【题型】填空题　【知识点】解析几何　【难度】hard
已知双曲线$G$的方程为$\frac{x^2}{16}-\frac{y^2}{9}=1$，其左、右焦点分别是$F_1,F_2$，点$P$坐标为$(4,2)$，双曲线$G$上的$Q(x_0,y_0)(x_0>0,y_0>0)$满足$\frac{\overrightarrow{QF_1}\cdot\overrightarrow{PF_1}}{|\overrightarrow{QF_1}|}=\frac{\overrightarrow{F_2F_1}\cdot\overrightarrow{PF_1}}{|\overrightarrow{F_2F_1}|}$，则$(S_{\triangle F_1PQ}-S_{\triangle F_2PQ})(|QF_2|-|QF_1|)=$\underline{\ \ \ \ \ \ \ \ \ \ }。
【解答】
\textbf{【答案】} $-64$

\textbf{【知识点】} 求双曲线中三角形（四边形）的面积问题、利用定义解决双曲线中焦点三角形问题、双曲线定义的理解、用定义求向量的数量积

\textbf{【分析】} 设$\triangle QF_1F_2$的内切圆与三边分别相切于$D,E,F$，利用切线长相等求得内切圆圆心横坐标为$a$，又由$\frac{\overrightarrow{QF_1}\cdot\overrightarrow{PF_1}}{|\overrightarrow{QF_1}|}=\frac{\overrightarrow{F_2F_1}\cdot\overrightarrow{PF_1}}{|\overrightarrow{F_2F_1}|}$得$P$在$\angle QF_1F_2$的平分线上，进而得到$P$即为内心，应用双曲线的定义求得面积差即可。

\textbf{【详解】} 如图，设$\triangle QF_1F_2$的内切圆与三边分别相切于$D,E,G$，
可得$|QD|=|QG|$，$|F_1D|=|F_1E|$，$|F_2E|=|F_2G|$，
又由双曲线定义可得$|QF_1|-|QF_2|=2a=8$，
则$|QD|+|DF_1|-(|QG|+|GF_2|)=|DF_1|-|GF_2|=|EF_1|-|EF_2|=2a$，
又$|EF_1|+|EF_2|=2c$，解得$|EF_1|=a+c$，
则点$E$横坐标为$a$，即内切圆圆心横坐标为$a$。

又$\frac{\overrightarrow{QF_1}\cdot\overrightarrow{PF_1}}{|\overrightarrow{QF_1}|}=\frac{\overrightarrow{F_2F_1}\cdot\overrightarrow{PF_1}}{|\overrightarrow{F_2F_1}|}$，可得$\frac{|\overrightarrow{QF_1}|\cdot|\overrightarrow{PF_1}|\cos\angle PF_1Q}{|\overrightarrow{QF_1}|}=\frac{|\overrightarrow{F_2F_1}|\cdot|\overrightarrow{PF_1}|\cos\angle PF_1F_2}{|\overrightarrow{F_2F_1}|}$，
化简得$\cos\angle PF_1Q=\cos\angle PF_1F_2$，即$\angle PF_1Q=\angle PF_1F_2$，
即$PF_1$是$\angle QF_1F_2$的平分线，由$P(4,2)$，$a=4$，
所以点$P$是$\triangle QF_1F_2$的内心，且半径$r$为$2$，

则$S_{\triangle F_1PQ}-S_{\triangle F_2PQ}=\frac{1}{2}r(|QF_1|-|QF_2|)=\frac{1}{2}\times2\times8=8$，
又$|QF_2|-|QF_1|=-2a=-8$，
所以$(S_{\triangle F_1PQ}-S_{\triangle F_2PQ})(|QF_2|-|QF_1|)=8\times(-8)=-64$。

故答案为：$-64$。

\textbf{【点睛】} 关键点点睛：本题解题关键是根据条件式化简求得$\angle PF_1Q=\angle PF_1F_2$，即得$PF_1$是$\angle QF_1F_2$的平分线，再结合双曲线定义和内切圆的性质求得点$P$是$\triangle QF_1F_2$的内心。

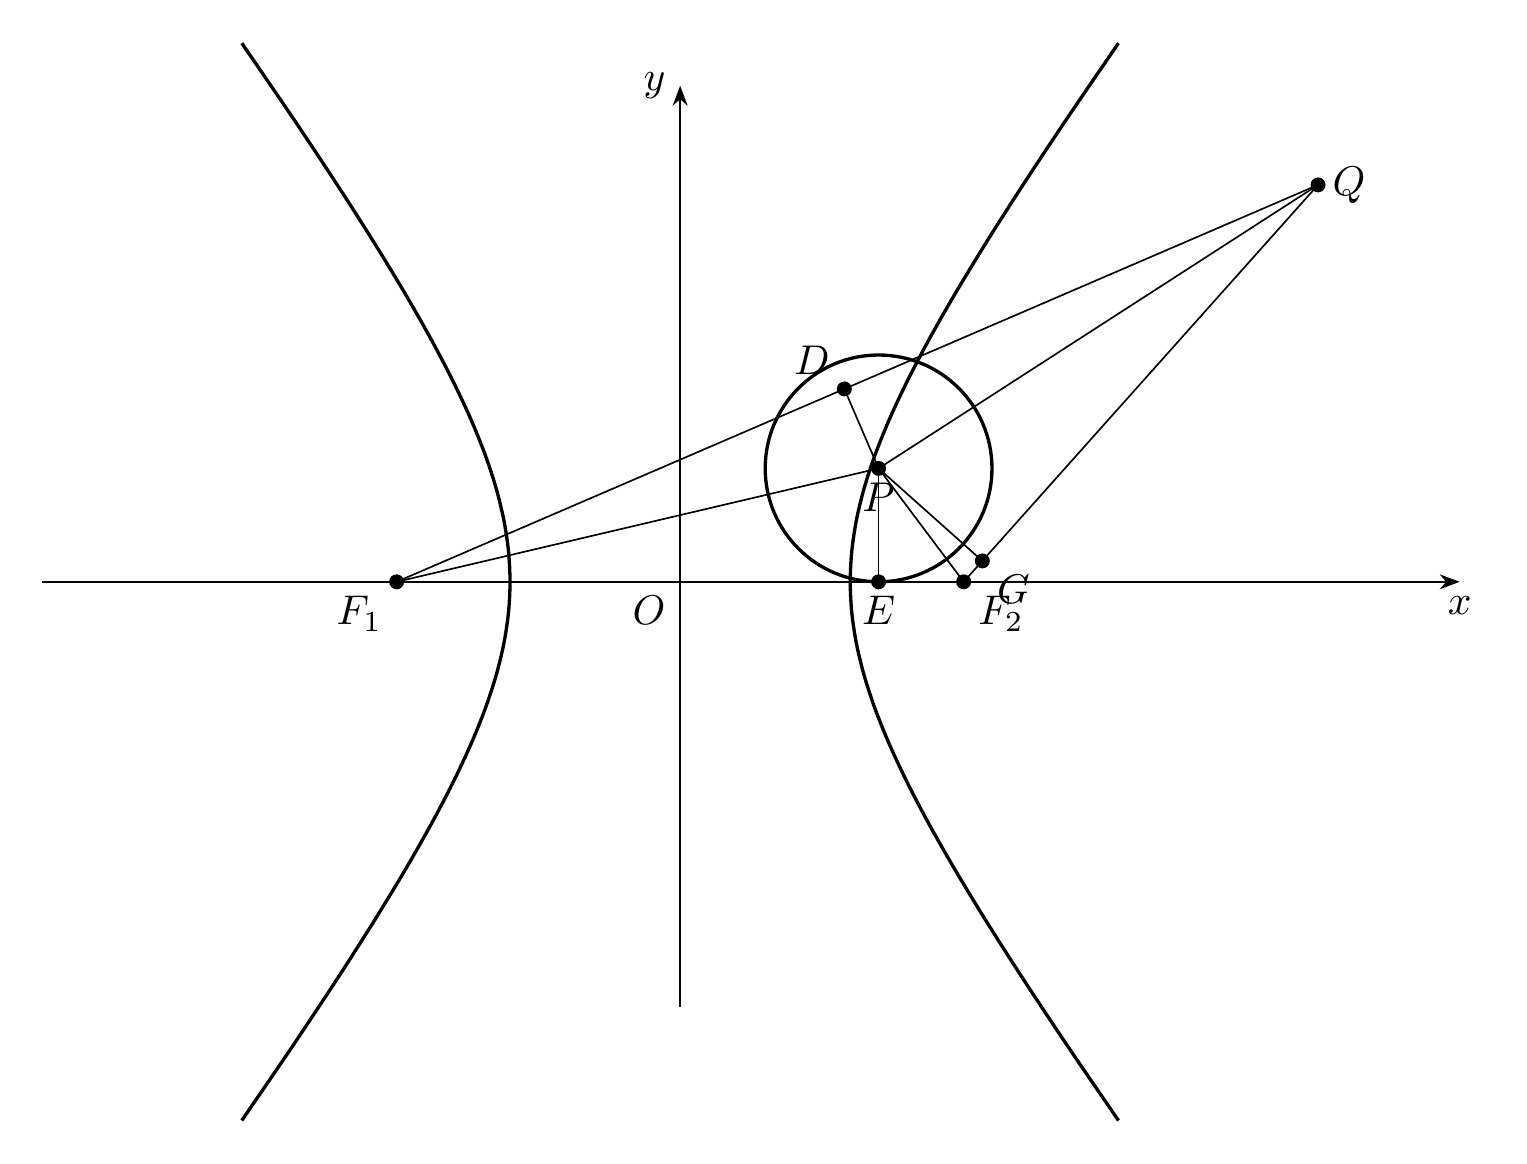